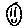
Label: smiley face